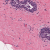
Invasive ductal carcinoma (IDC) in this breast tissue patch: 0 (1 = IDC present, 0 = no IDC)